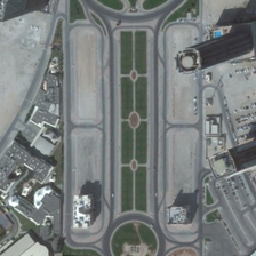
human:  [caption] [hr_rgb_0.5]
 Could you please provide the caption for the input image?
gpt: There is a green space.

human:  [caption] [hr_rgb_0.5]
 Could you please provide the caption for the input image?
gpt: There is a green space.

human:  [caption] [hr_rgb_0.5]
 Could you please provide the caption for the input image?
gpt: for many people in the entertainment square .

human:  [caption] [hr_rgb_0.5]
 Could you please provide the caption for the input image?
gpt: There is a green square.

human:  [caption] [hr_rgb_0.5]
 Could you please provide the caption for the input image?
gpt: for many people in the entertainment square .